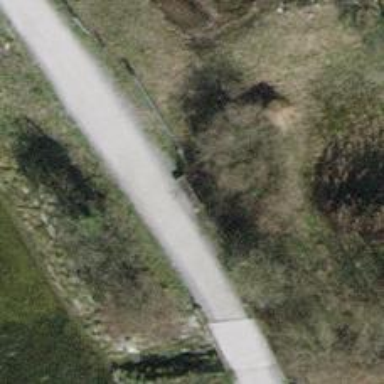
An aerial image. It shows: Brown bench.